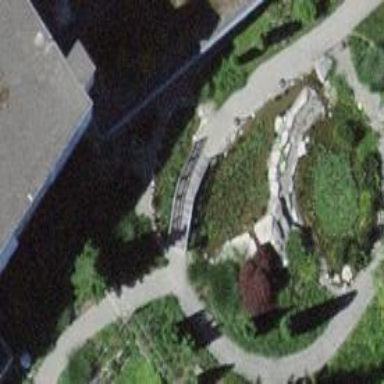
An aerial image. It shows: Path on bridge.